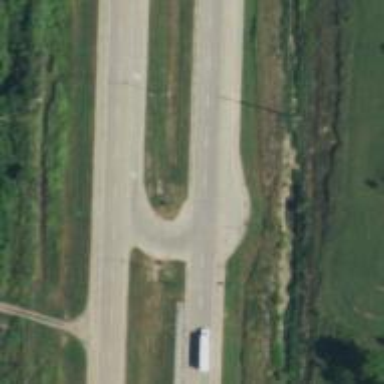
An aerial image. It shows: Trunk link highway.